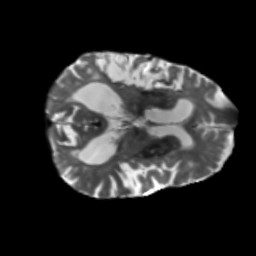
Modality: T2w
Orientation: axial
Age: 69
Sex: male
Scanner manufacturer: siemens
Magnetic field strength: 3 T
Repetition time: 5.25 s
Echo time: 0.08 s